Interaction volume radius: 5 \u00c5
Interaction volume height: 25 \u00c5
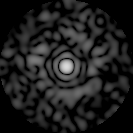
Disorder parameter: 0.8628